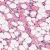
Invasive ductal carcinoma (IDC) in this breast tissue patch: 0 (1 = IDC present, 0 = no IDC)